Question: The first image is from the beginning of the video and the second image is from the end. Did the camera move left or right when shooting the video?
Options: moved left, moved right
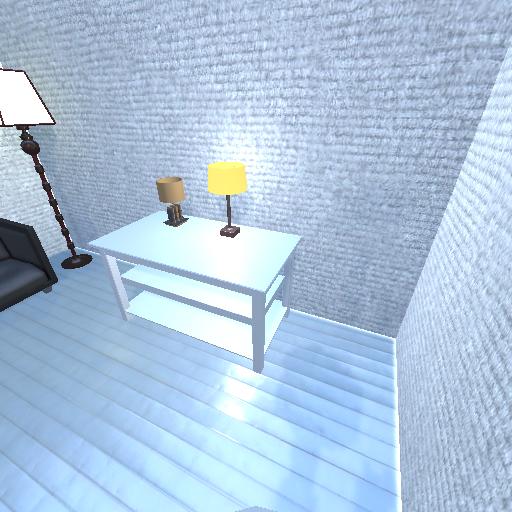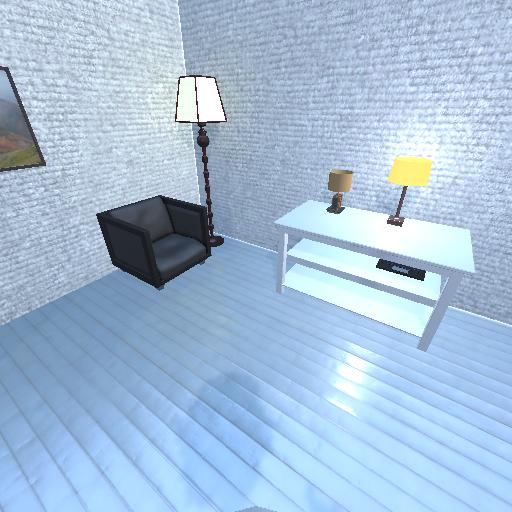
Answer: moved left